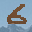
Label: 6